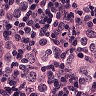
Metastatic tissue present: yes